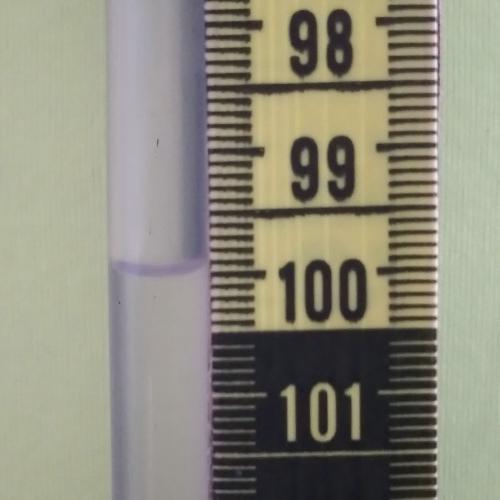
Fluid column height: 100.0 cm